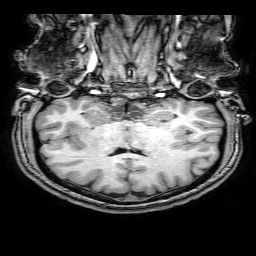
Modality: T1w
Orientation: sagittal
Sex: female
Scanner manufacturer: philips
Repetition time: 0.00813 s
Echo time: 0.00372 s